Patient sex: M
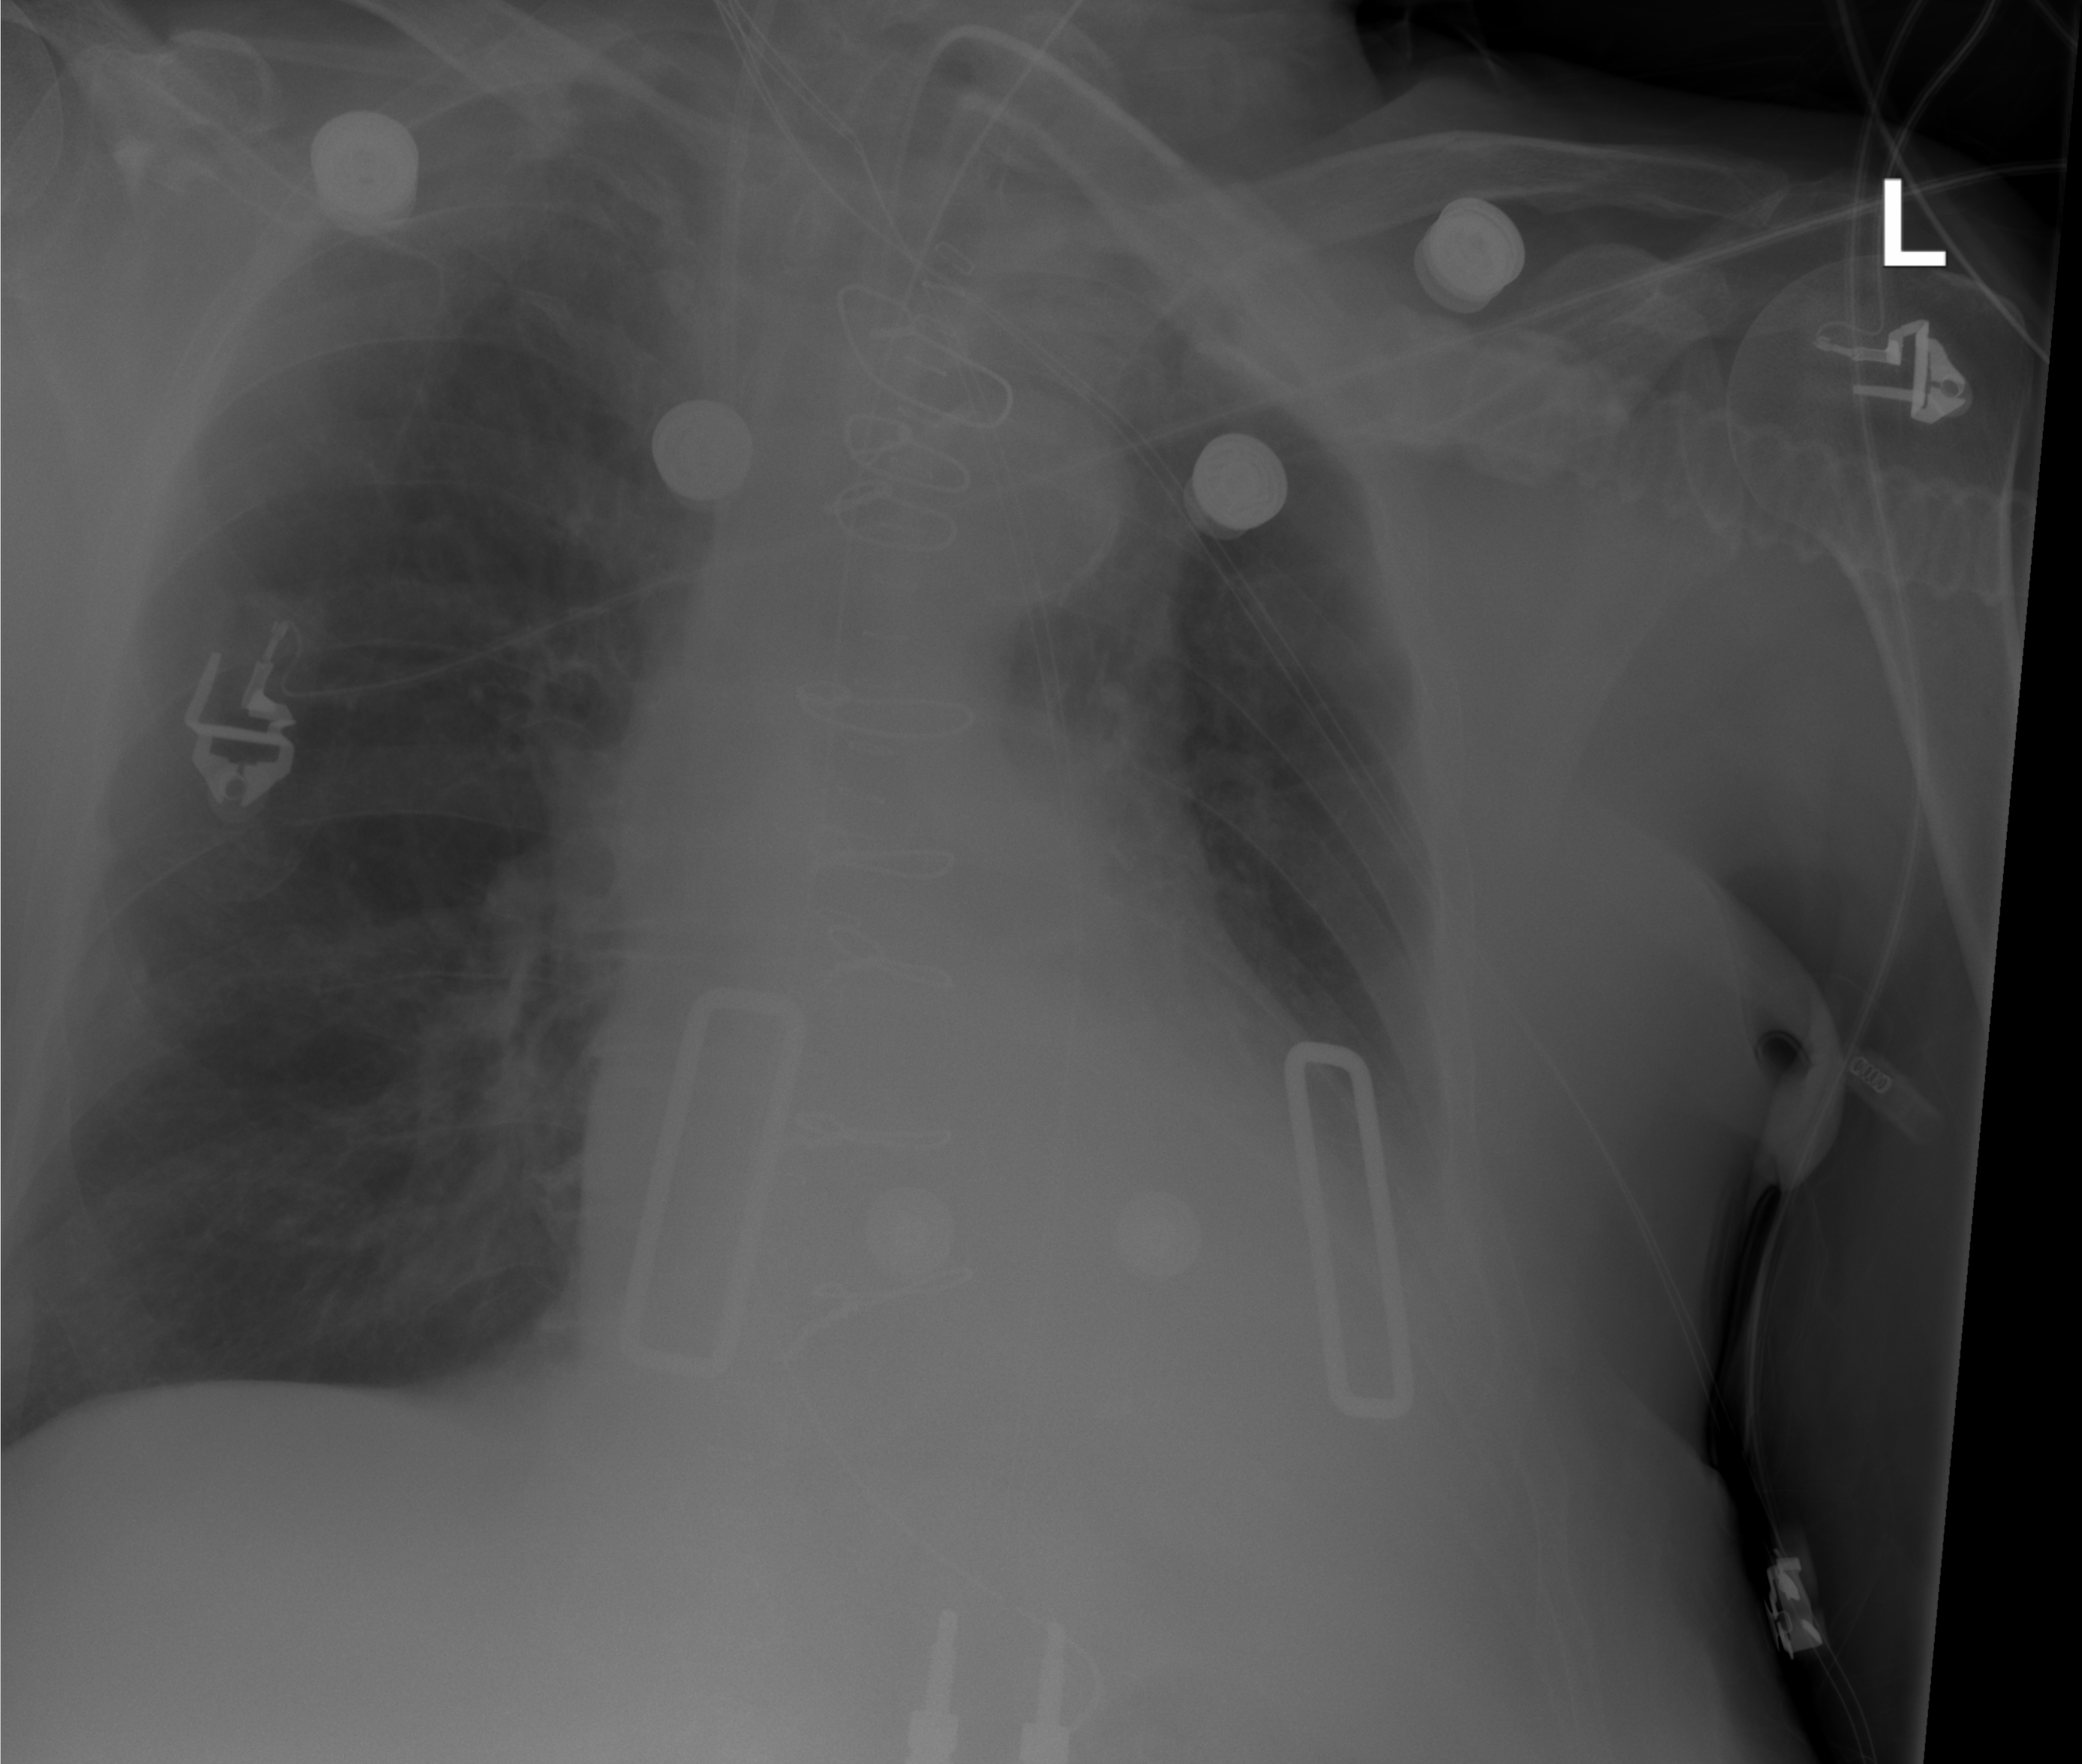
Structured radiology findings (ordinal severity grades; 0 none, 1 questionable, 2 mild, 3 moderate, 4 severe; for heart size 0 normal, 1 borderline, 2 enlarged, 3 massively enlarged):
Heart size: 0
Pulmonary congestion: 0
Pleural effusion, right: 2
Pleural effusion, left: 2
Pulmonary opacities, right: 0
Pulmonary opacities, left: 0
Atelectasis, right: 2
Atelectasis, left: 2